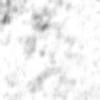
Label: no_change